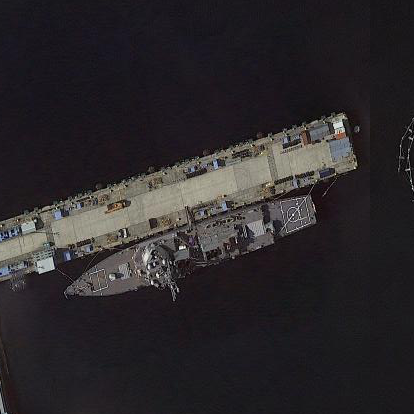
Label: destroyer